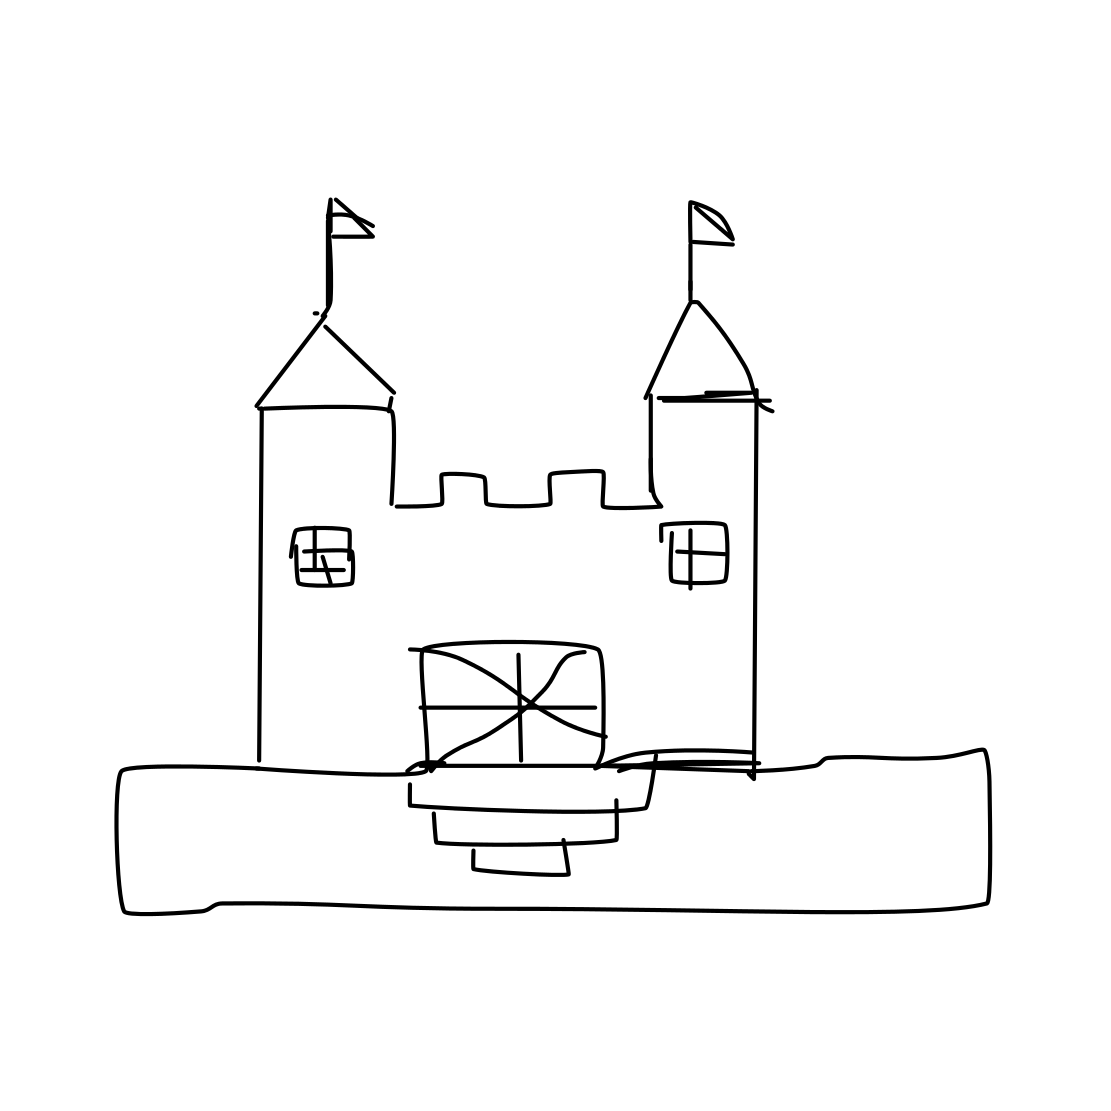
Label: castle